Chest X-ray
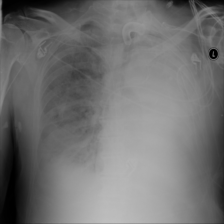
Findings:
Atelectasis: negative
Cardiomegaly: negative
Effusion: negative
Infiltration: positive
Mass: negative
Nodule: negative
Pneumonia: negative
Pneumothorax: negative
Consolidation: negative
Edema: negative
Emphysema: negative
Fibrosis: negative
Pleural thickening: negative
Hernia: negative